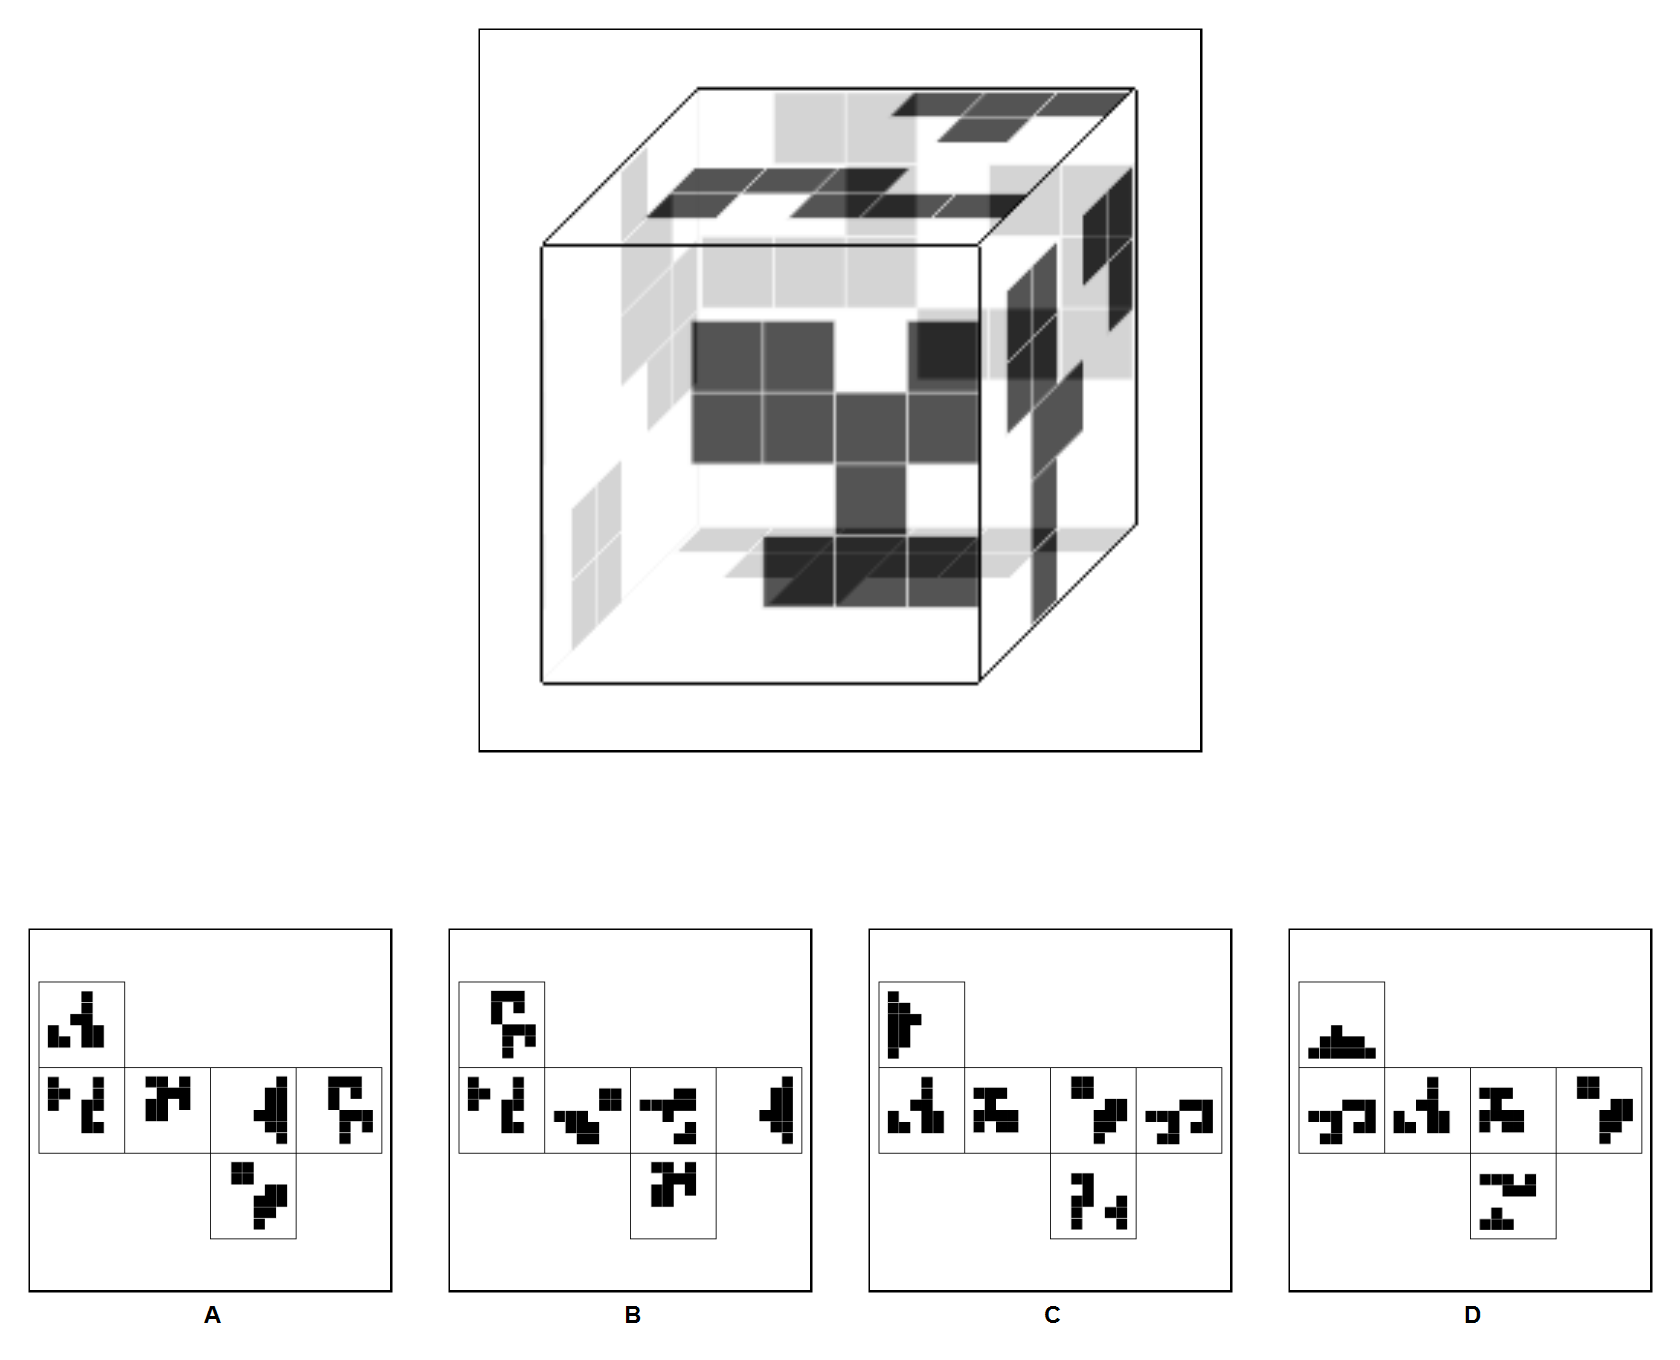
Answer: B